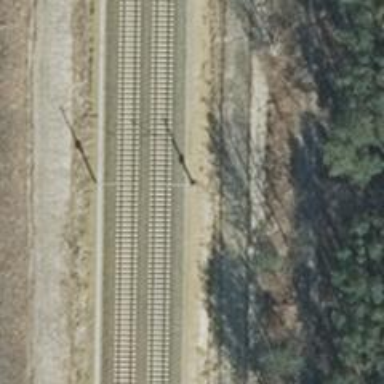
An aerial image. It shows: Milestone along the railway with catenary mast.